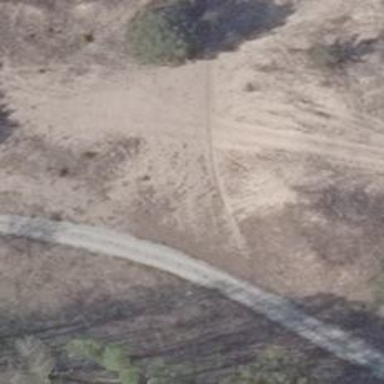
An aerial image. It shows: Gravel track with grade2 quality.